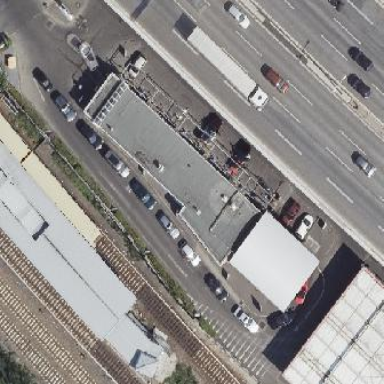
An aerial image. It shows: Car wash facility located inside building.